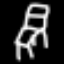
Label: chair